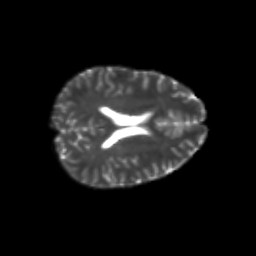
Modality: T2w
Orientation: axial
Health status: healthy
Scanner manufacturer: philips
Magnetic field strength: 3 T
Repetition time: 6.964 s
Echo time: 0.092 s